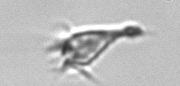
Label: Paratontonia_gracillima